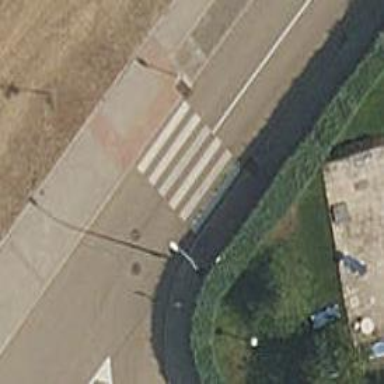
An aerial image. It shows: Uncontrolled road crossing.